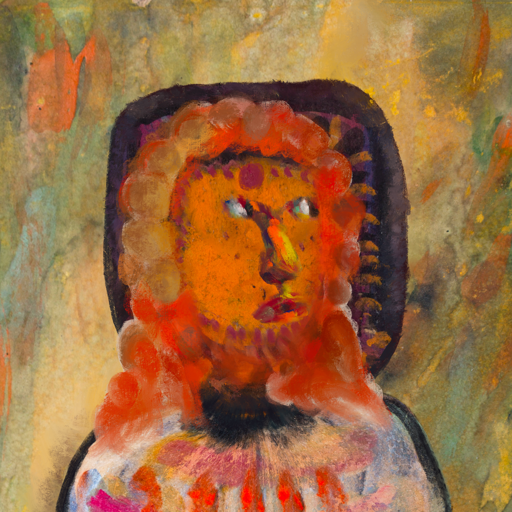
Background: Comrade, Head And Neck Side: Doll_w_Hair, Face Side: An_Impression, Bust: Childish, Hair Side: Rupkatha, Head Accessory: Blank, Second Necklace: Blank, Necklace: Blank, Baby: Blank